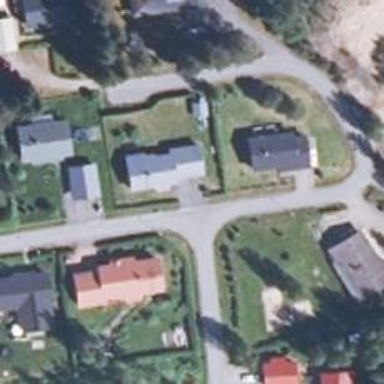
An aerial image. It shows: Living street.